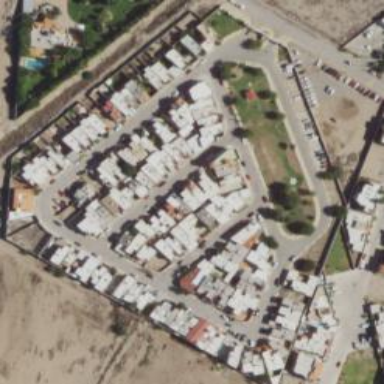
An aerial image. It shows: Gated residential area.